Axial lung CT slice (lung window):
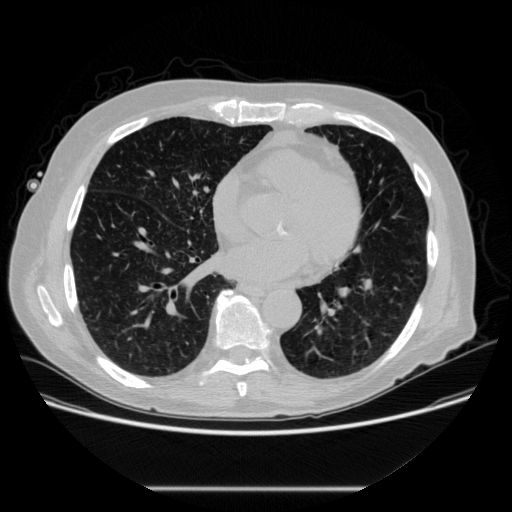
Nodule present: no